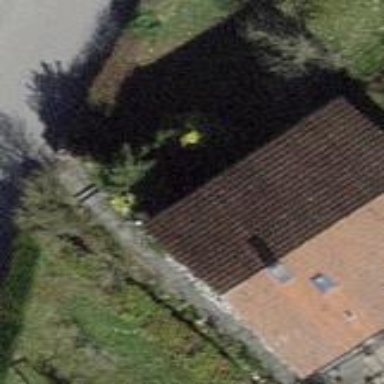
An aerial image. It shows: Building with tiled roof.